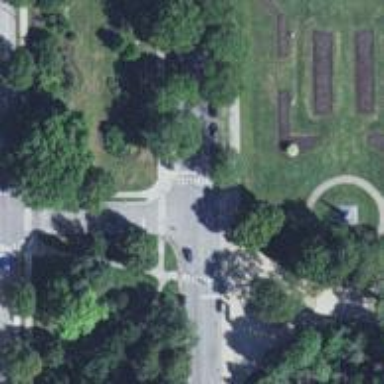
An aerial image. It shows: Footway crossing with uncontrolled zebra markings.